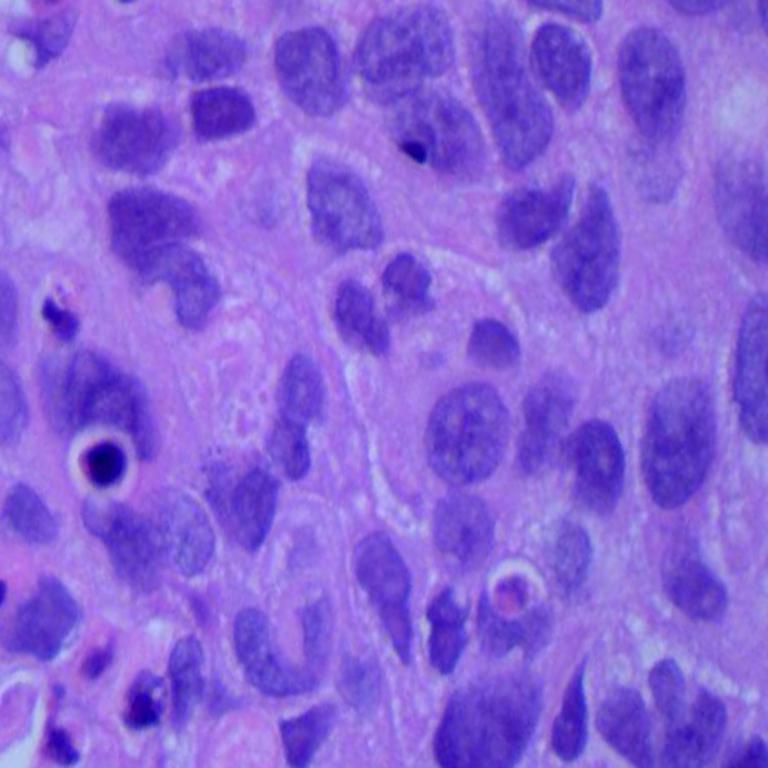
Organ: lung
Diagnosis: squamous carcinomas